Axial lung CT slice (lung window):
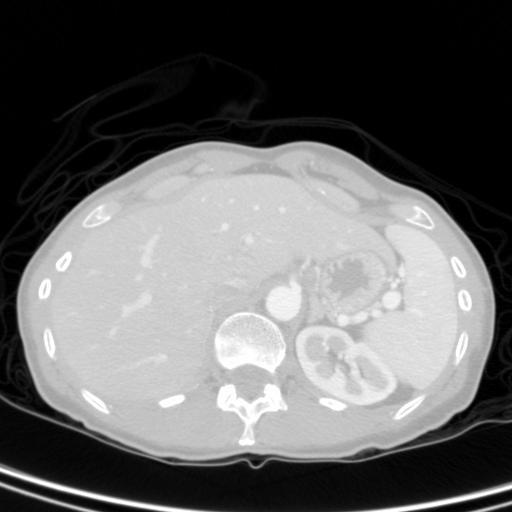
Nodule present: no